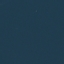
Label: SeaLake